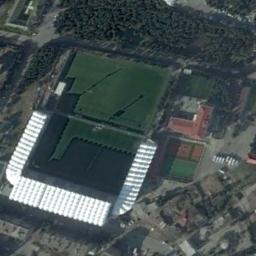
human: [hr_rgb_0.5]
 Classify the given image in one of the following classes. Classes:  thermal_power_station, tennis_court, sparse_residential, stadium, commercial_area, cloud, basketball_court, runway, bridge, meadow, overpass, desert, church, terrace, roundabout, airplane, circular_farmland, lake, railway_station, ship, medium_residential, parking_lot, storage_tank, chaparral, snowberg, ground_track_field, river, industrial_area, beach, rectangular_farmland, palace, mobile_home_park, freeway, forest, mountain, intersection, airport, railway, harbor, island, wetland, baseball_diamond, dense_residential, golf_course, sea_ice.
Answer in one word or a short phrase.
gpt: stadium